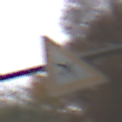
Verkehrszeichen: FlugbetriebLinks
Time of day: Midday
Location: Outdoor (Nature)
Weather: Overcast
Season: Autumn
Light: Natural